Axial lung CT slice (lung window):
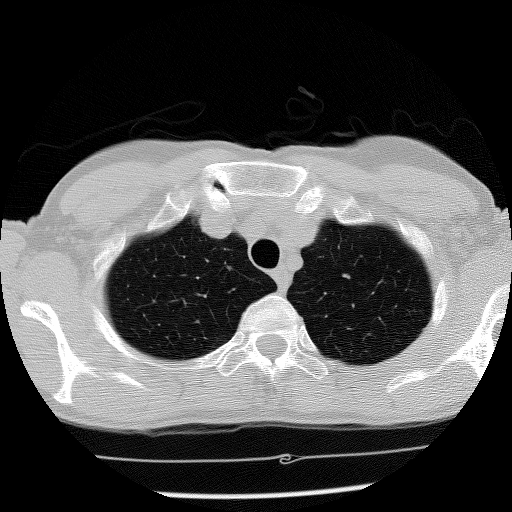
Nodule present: no